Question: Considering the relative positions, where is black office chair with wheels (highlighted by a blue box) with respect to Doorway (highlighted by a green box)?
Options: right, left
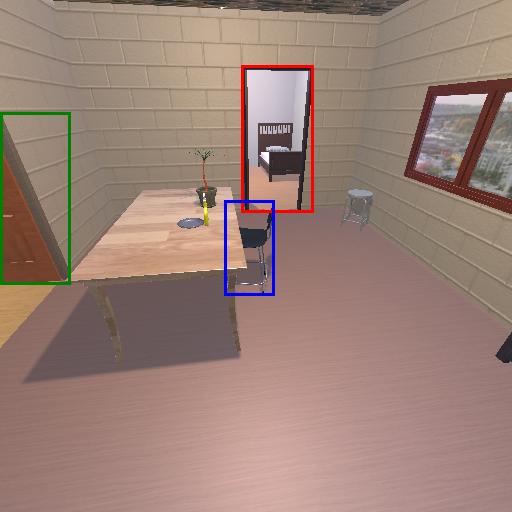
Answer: right